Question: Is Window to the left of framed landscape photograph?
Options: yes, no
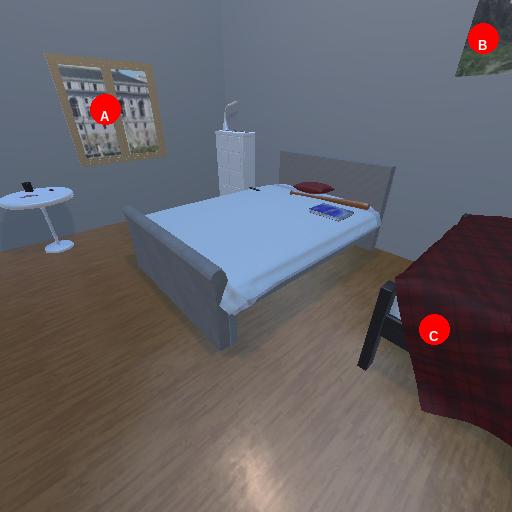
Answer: yes